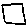
Label: square